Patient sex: F
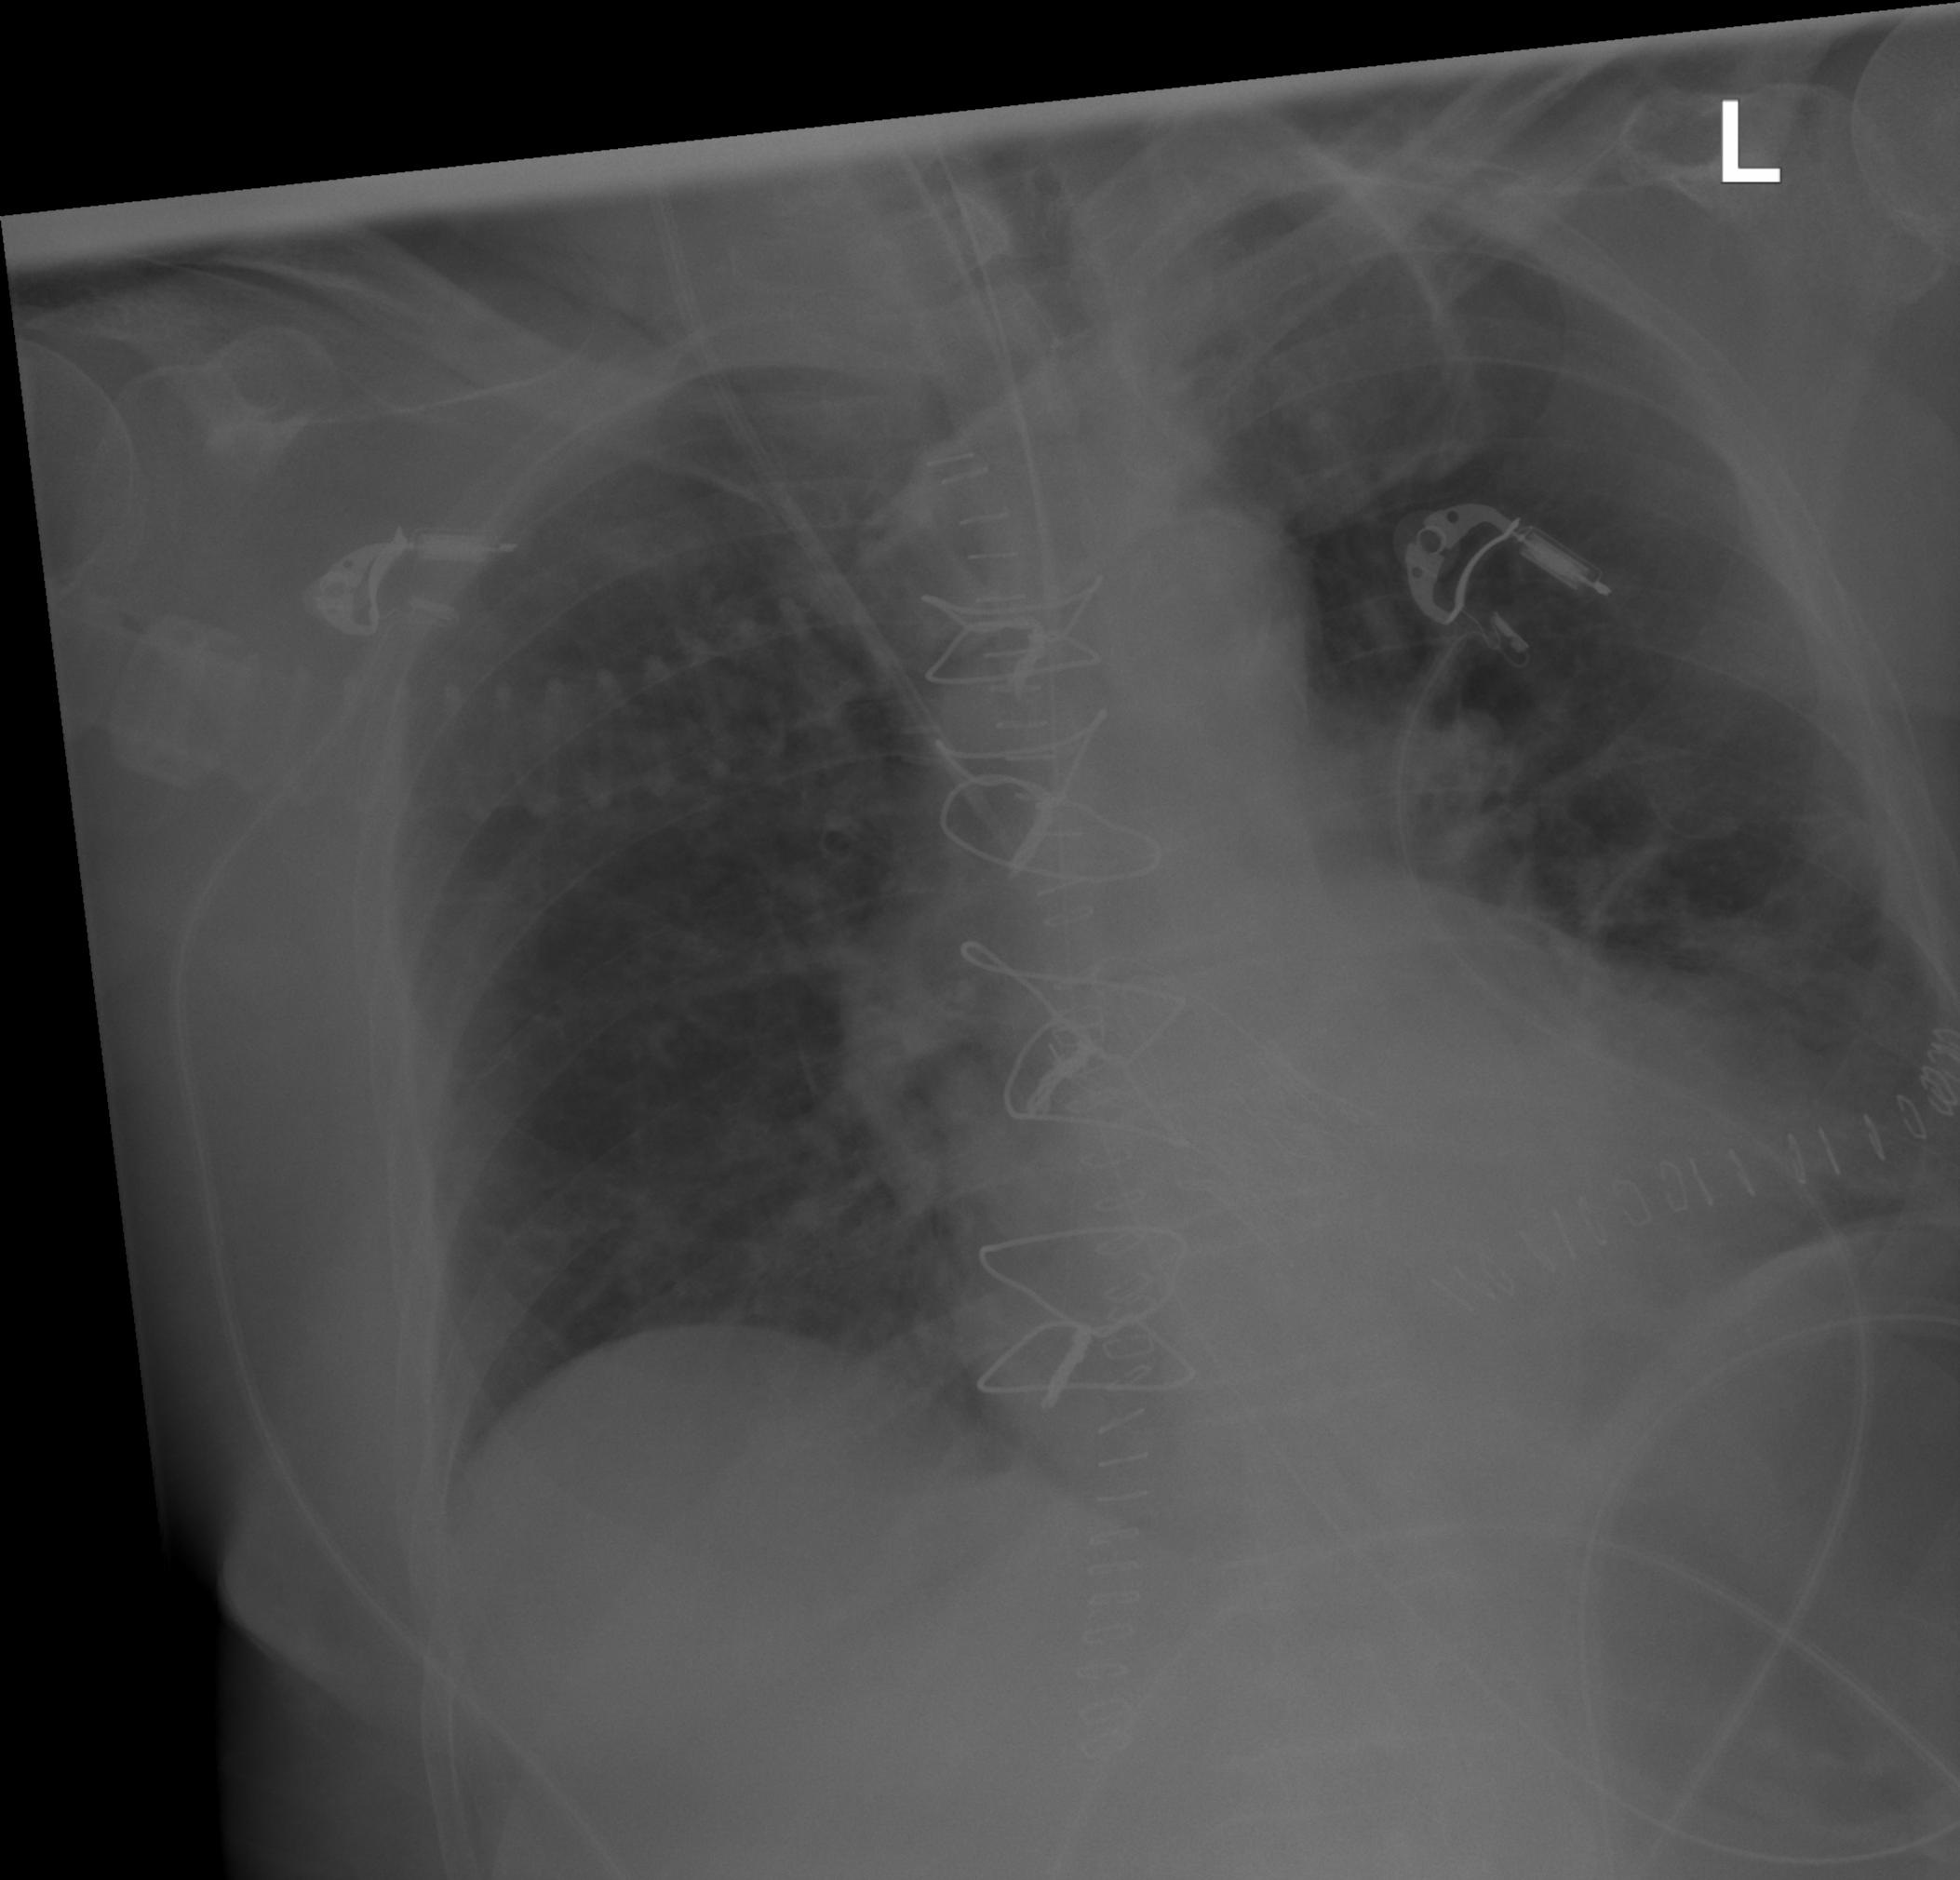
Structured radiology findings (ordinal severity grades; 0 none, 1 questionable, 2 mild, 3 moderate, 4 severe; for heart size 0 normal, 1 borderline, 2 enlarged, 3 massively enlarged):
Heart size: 2
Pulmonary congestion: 2
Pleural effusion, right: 0
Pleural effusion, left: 2
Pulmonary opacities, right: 2
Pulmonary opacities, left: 2
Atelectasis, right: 2
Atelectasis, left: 2